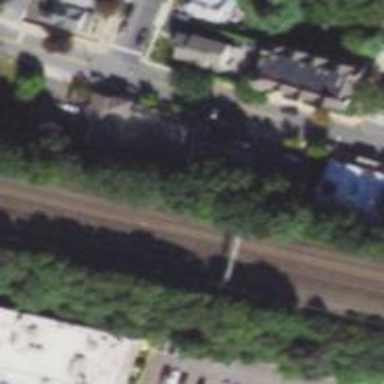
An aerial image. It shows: Electrified rail railway.